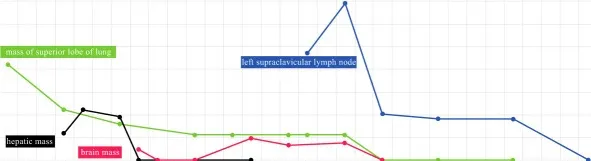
Imaging changes of the left lung, liver, brain, and left supraclavicular fossa mass during treatment in our case(the black and red lines on the horizontal coordinate indicate that inactivity of the metastases on the MRI scans).
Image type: pathology (immunostaining)